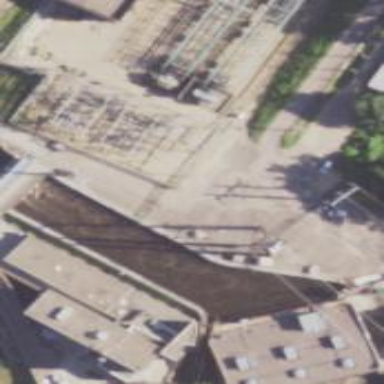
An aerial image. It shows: Power tower.